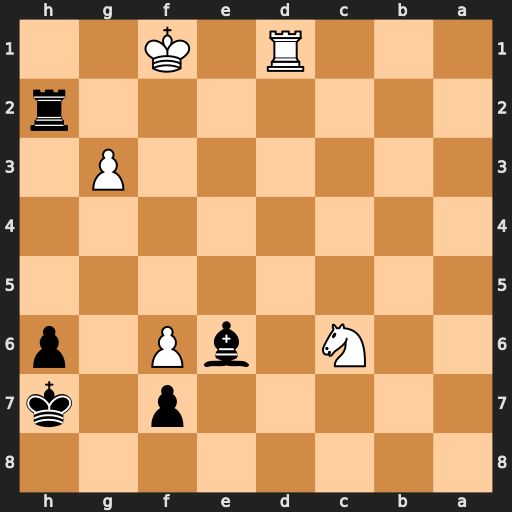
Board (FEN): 8/5p1k/2N1bP1p/8/8/6P1/7r/3R1K2
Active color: b
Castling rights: -
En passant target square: -
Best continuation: Rh1+ Kf2 Rxd1